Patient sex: M
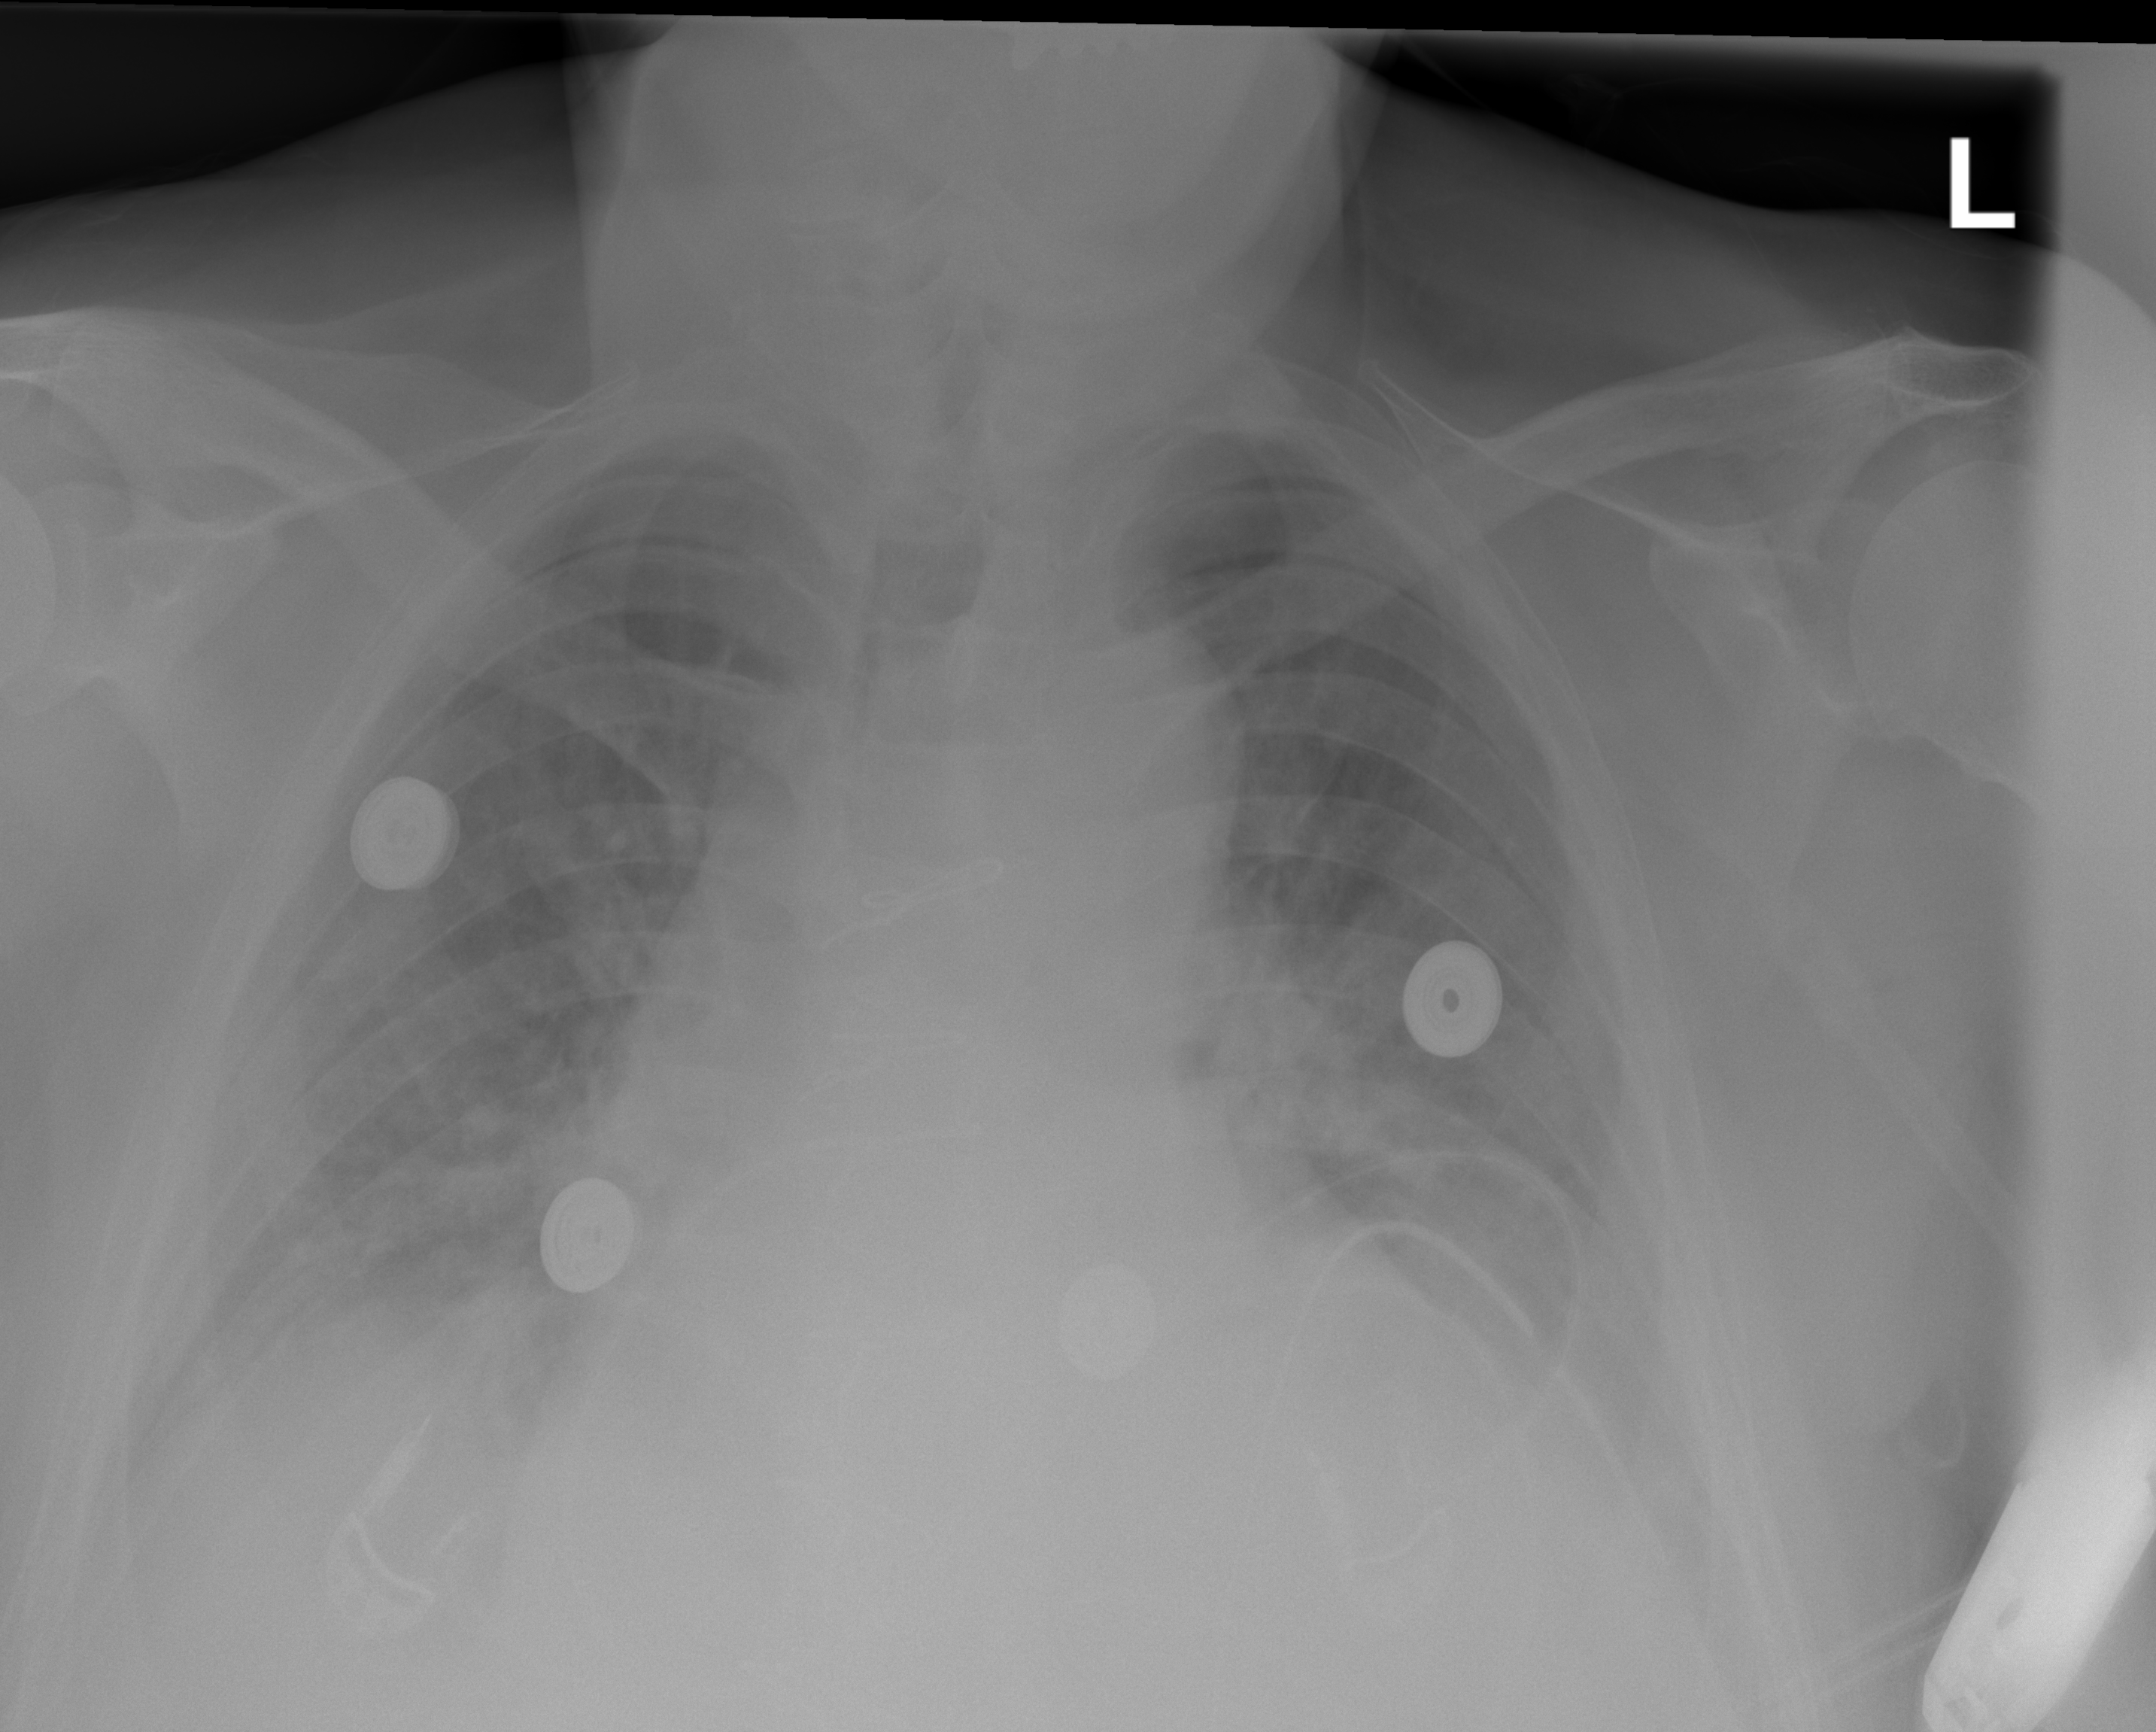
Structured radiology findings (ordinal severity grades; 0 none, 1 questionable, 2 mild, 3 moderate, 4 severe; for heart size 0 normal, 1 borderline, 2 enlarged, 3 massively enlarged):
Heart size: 2
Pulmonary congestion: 2
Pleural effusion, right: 3
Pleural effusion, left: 3
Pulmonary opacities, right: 2
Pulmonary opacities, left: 2
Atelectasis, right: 2
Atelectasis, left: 2